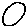
Label: circle